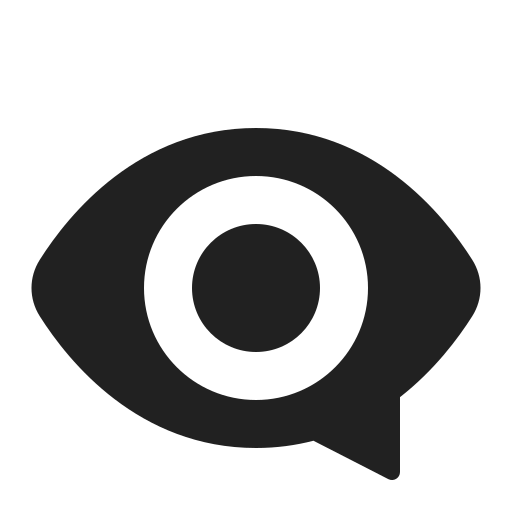
eye in speech bubble high contrast